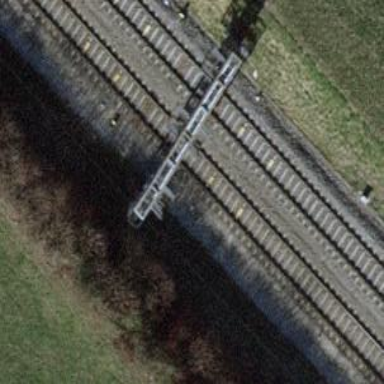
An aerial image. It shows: Railway signal.